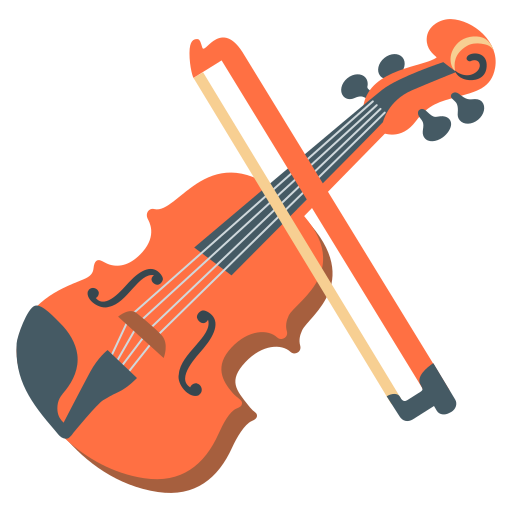
Emoji: 🎻